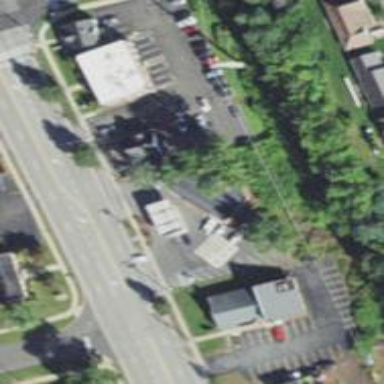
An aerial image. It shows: Convenience shop.